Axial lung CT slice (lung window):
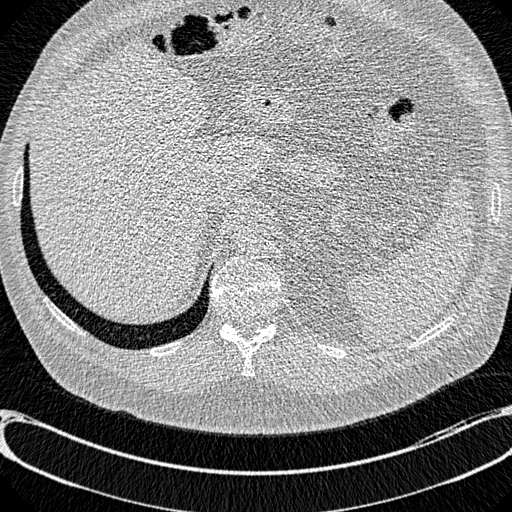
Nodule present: no